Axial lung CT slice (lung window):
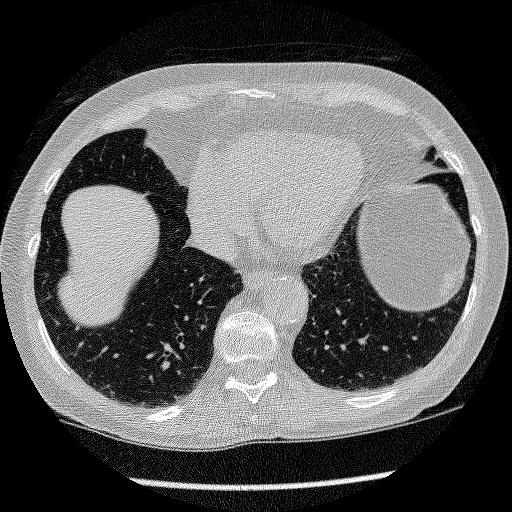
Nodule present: no